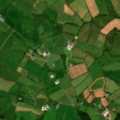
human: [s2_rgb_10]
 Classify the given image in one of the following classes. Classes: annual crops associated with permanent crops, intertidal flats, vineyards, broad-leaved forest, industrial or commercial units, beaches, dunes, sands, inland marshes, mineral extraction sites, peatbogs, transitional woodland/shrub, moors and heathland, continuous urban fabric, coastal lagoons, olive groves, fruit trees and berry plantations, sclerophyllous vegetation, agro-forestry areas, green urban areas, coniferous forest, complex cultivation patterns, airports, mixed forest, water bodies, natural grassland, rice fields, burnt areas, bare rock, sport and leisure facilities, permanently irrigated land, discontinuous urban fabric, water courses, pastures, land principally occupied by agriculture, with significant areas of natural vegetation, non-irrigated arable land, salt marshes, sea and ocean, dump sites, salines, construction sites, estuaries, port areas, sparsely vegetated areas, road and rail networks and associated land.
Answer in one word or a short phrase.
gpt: pastures